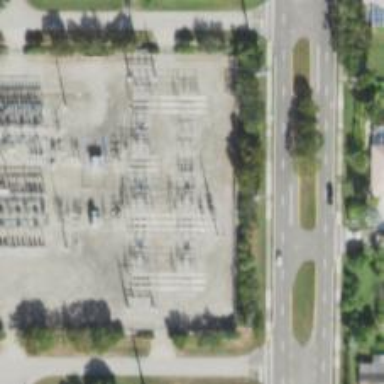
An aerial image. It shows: Switch used for power control.